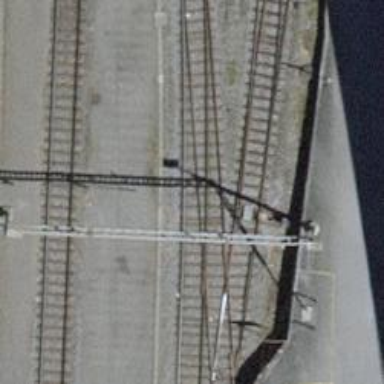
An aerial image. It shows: Railway switch.